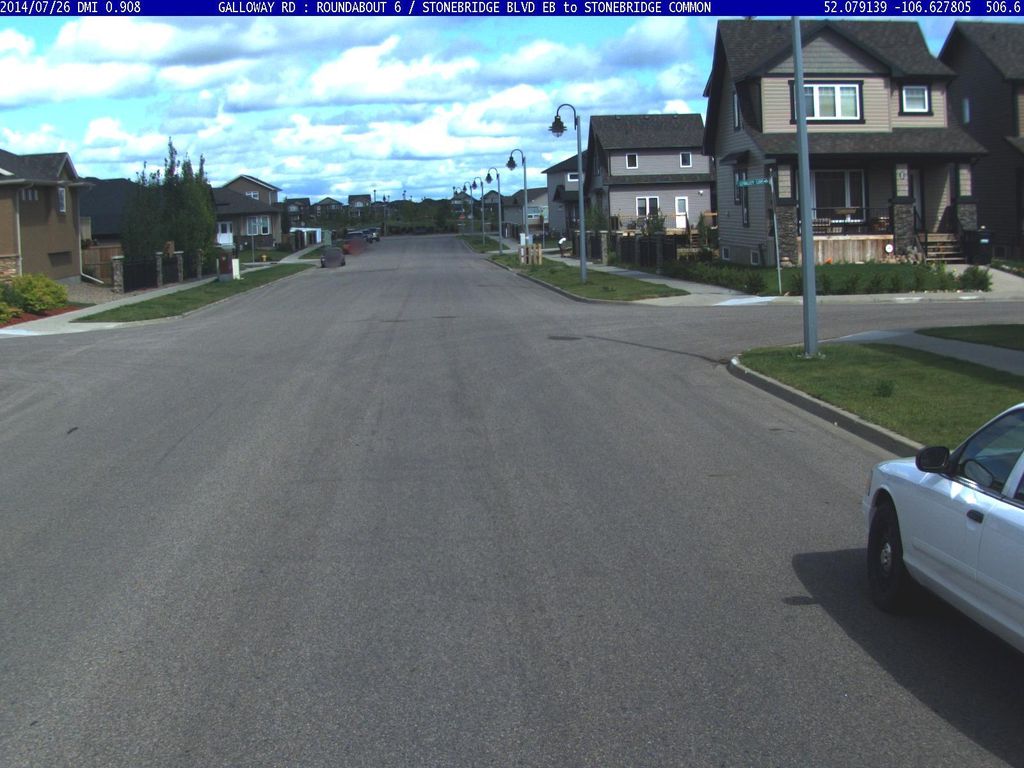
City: saskatoon